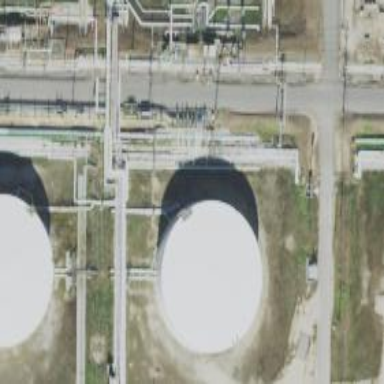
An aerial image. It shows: Storage tank which is man-made and housed in building.